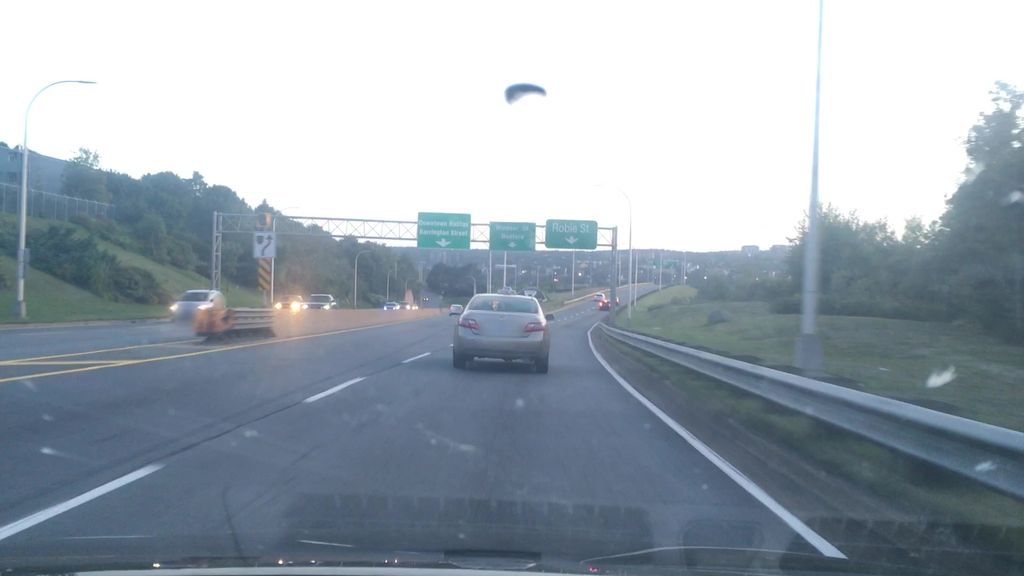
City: halifax